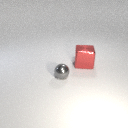
small gray metal sphere to the left of large red metal cube